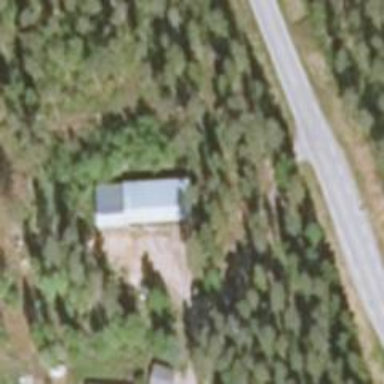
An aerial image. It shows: Shelter building.